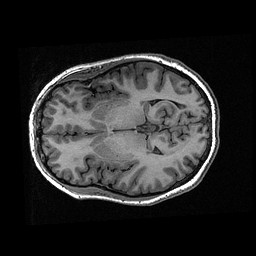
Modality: T1w
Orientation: axial
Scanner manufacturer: ge
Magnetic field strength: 3 T
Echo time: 0.00318 s